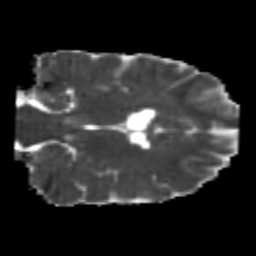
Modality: MD
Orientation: coronal
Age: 20
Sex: female
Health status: healthy
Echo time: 0.074 s